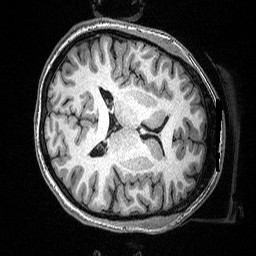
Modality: T1w
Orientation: axial
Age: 31
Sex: female
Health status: ill
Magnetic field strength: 3 T
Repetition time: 2.53 s
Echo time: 0.00331 s